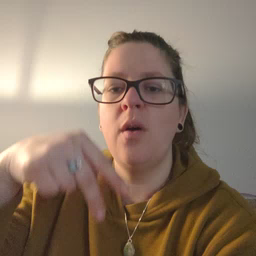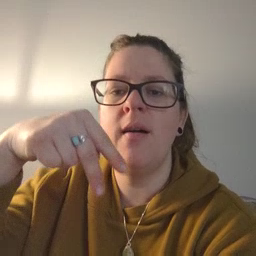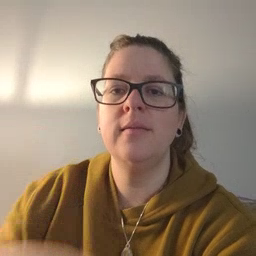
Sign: ride